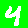
Digit: 4